Field crop: tomato
Growth stage: 1
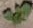
Species: solanum